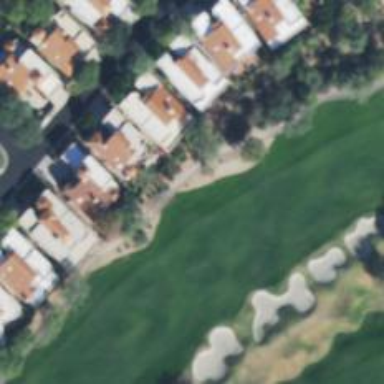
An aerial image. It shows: Rough golf area with grass surface.